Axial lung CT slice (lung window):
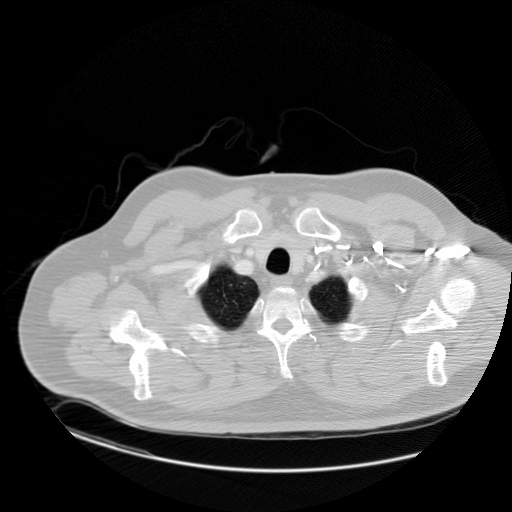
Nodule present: no